Field crop: maize
Growth stage: 1
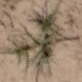
Species: salsola